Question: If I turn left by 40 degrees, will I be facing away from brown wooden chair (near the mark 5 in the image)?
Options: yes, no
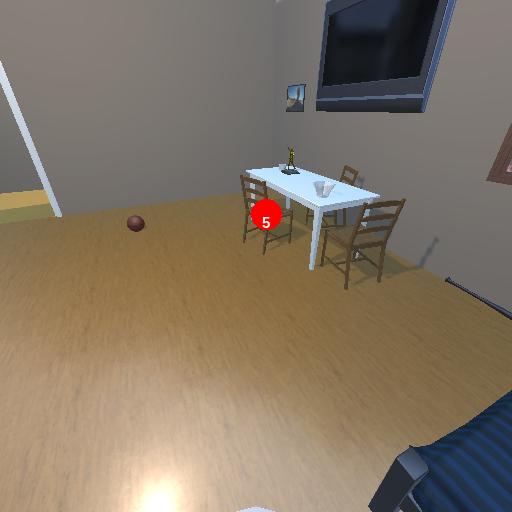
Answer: yes